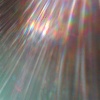
Label: sunburn